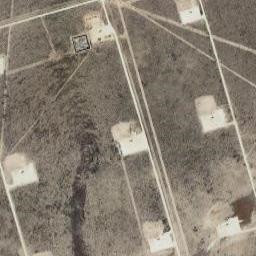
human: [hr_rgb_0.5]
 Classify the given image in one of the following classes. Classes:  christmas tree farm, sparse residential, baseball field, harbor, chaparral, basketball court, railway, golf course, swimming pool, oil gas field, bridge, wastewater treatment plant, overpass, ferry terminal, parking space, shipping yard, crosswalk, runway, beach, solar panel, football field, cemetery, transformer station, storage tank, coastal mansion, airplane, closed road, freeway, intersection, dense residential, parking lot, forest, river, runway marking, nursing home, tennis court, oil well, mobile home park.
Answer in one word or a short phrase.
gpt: oil gas field